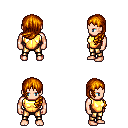
a pixel art fantasy rpg character, male body template, human, light skin, gold chest armor, gold greaves, dark blonde left-swept hairstyle, four views (front, back, left, right), 2x2 character sprite sheet, small pixel art, hard edges, no anti-aliasing